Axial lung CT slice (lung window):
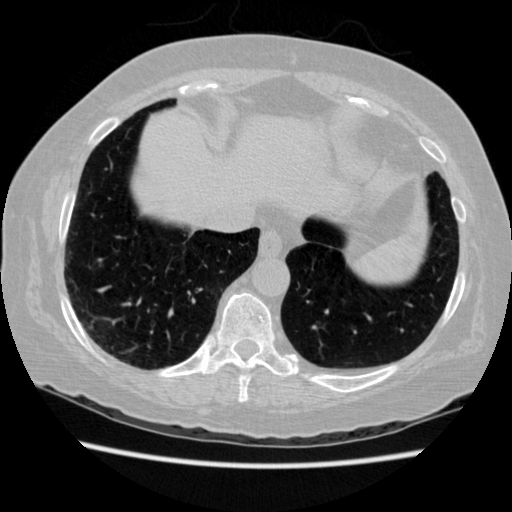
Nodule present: no